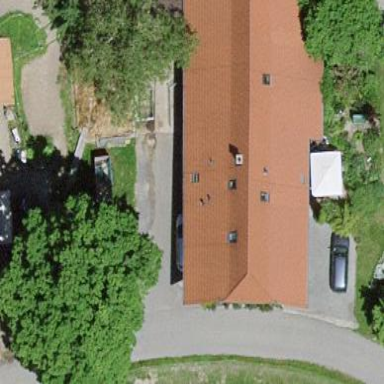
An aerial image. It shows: Farm building.